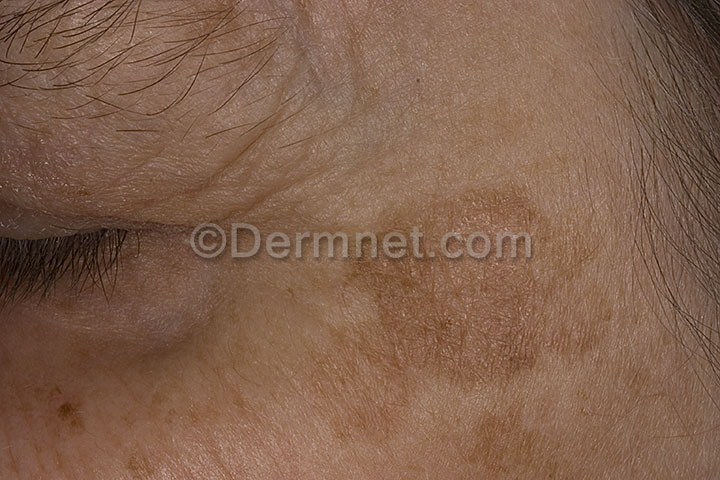
Disease: Light Diseases and Disorders of Pigmentation